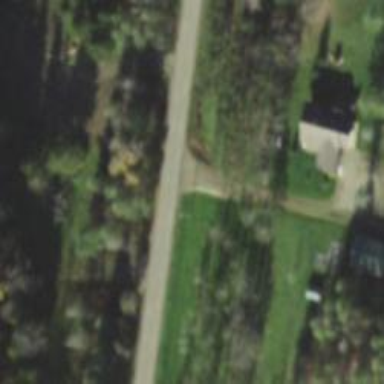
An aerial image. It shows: Unclassified road.